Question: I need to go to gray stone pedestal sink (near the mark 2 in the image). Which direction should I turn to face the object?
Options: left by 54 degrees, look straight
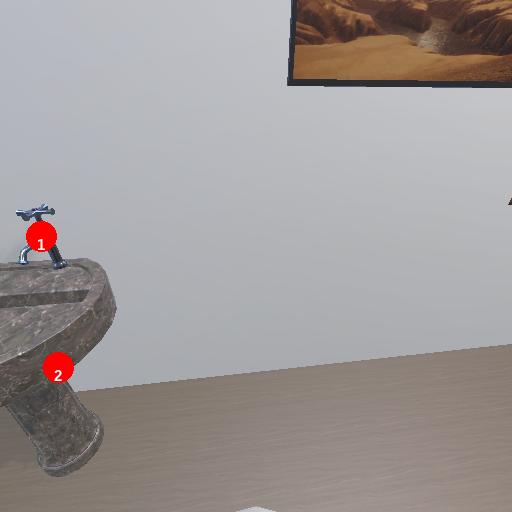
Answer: left by 54 degrees